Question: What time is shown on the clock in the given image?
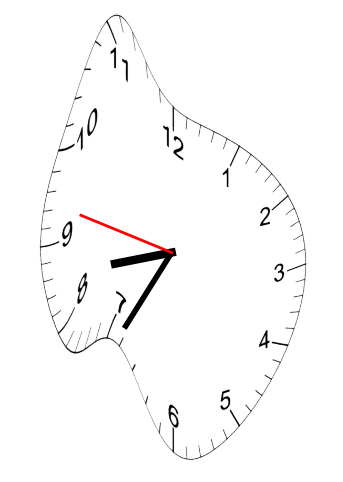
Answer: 08:34:47